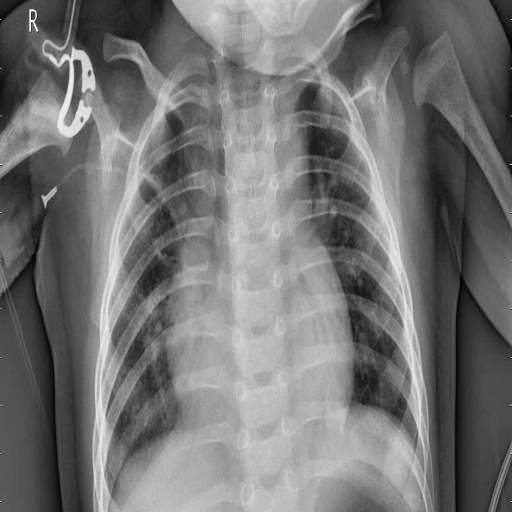
Finding: PNEUMONIA